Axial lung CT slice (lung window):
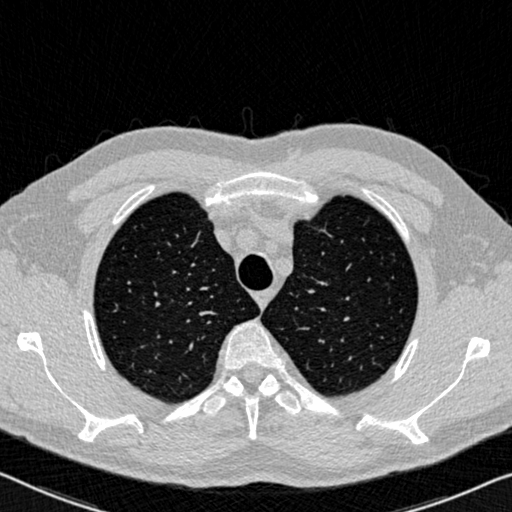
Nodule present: no